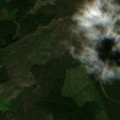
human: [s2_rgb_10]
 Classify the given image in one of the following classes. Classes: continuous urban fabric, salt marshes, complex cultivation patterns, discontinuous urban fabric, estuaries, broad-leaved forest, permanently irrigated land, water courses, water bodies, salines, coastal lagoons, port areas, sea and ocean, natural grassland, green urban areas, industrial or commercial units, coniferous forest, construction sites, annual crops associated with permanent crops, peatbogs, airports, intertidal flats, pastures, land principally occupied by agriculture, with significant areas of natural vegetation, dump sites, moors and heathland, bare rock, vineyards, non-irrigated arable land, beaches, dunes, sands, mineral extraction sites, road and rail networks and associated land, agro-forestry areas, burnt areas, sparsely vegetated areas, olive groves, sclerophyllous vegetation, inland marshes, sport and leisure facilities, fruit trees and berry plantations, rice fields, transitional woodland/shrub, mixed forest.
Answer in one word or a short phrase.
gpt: coniferous forest, mixed forest, transitional woodland/shrub